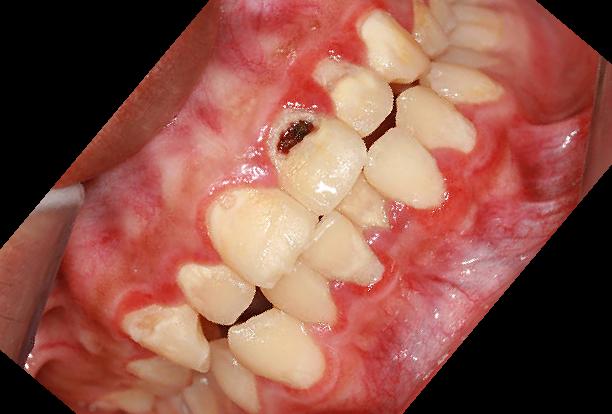
Condition: Gingivitis